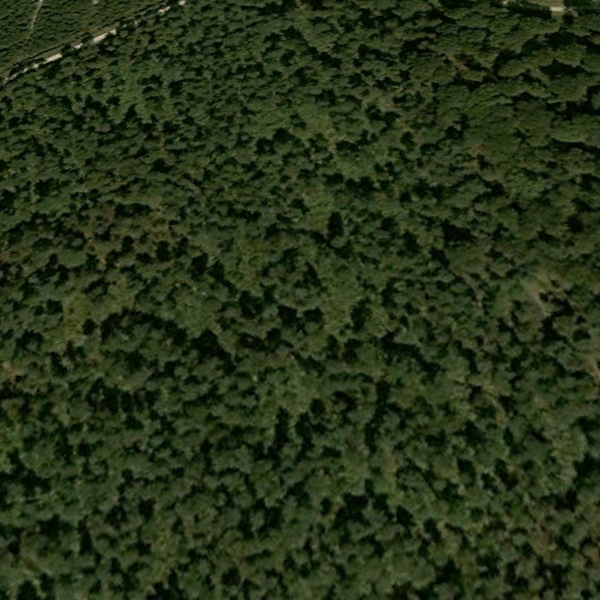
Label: Forest